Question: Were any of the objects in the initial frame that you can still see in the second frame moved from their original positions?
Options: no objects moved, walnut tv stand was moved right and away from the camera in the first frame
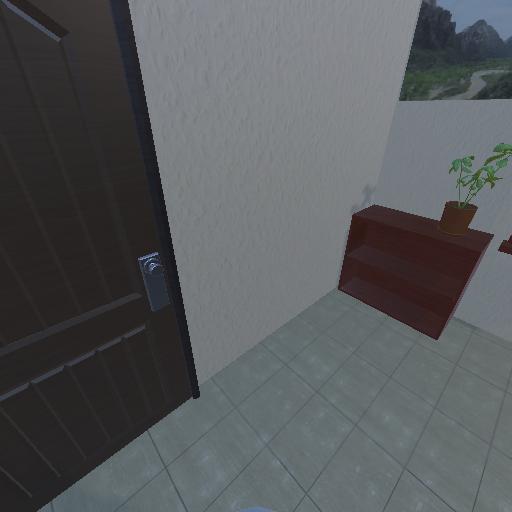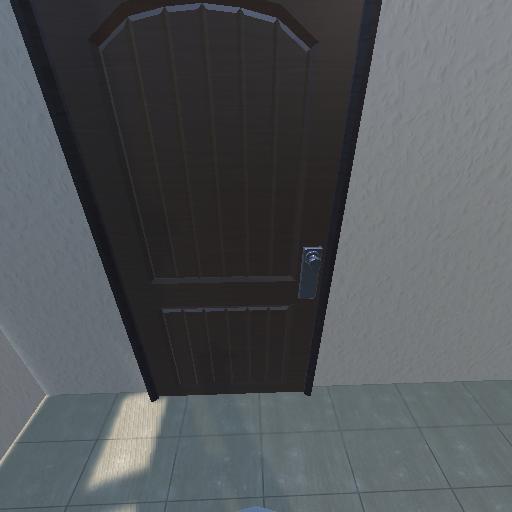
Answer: no objects moved